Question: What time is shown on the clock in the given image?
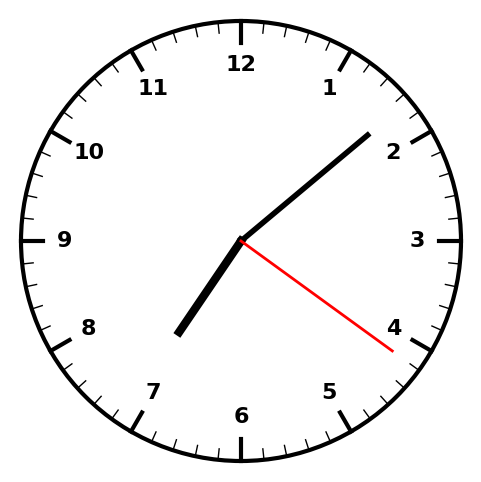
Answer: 07:08:21